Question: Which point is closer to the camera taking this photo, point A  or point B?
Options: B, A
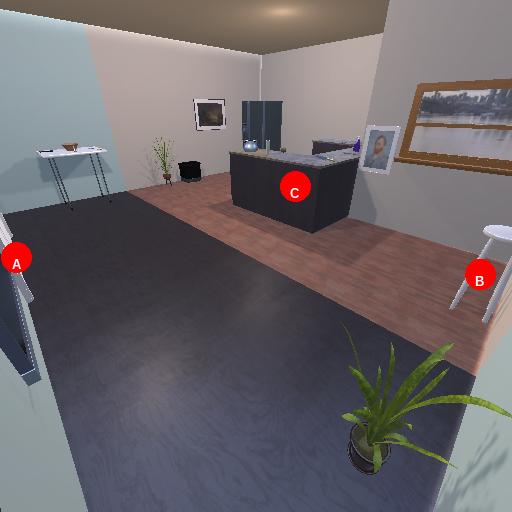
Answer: B